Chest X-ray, AP view. Patient: 59 years old, sex F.
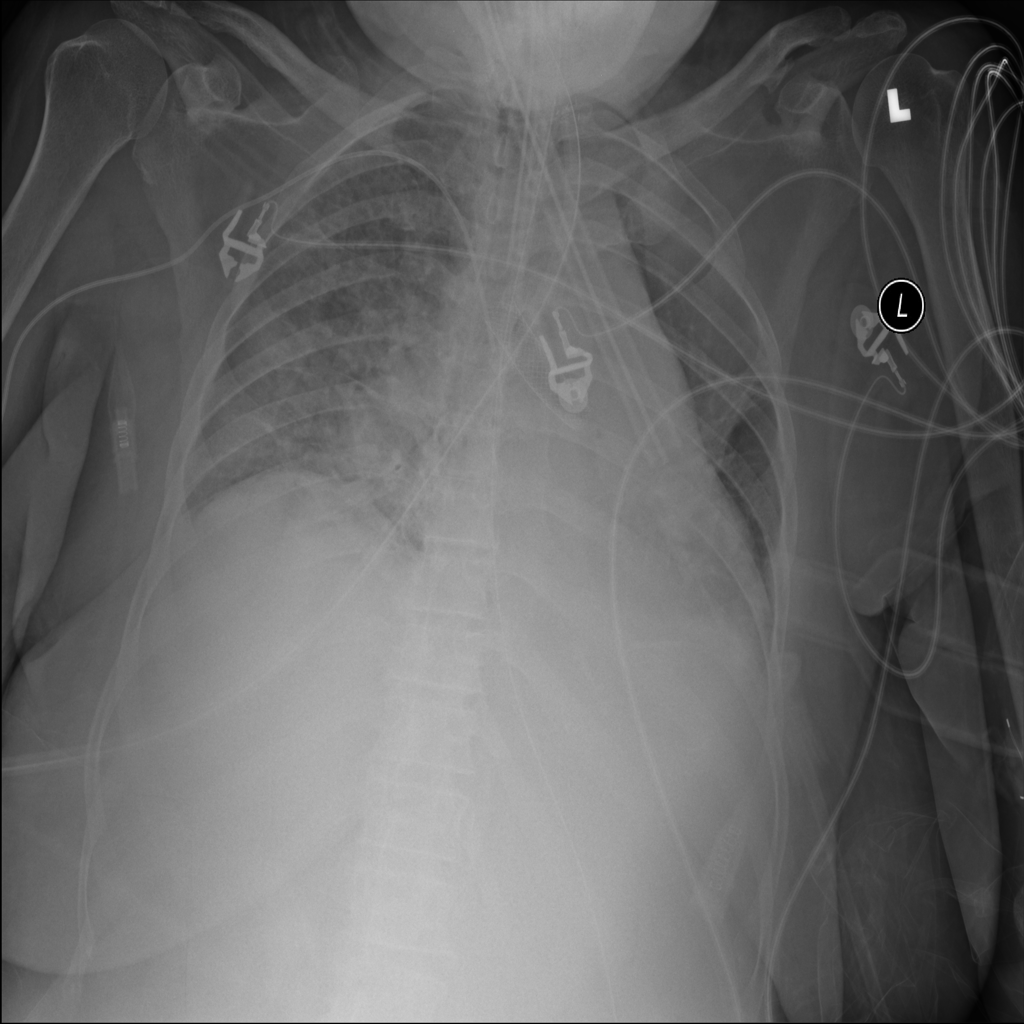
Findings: Atelectasis